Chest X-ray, AP view. Patient: 15 years old, sex M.
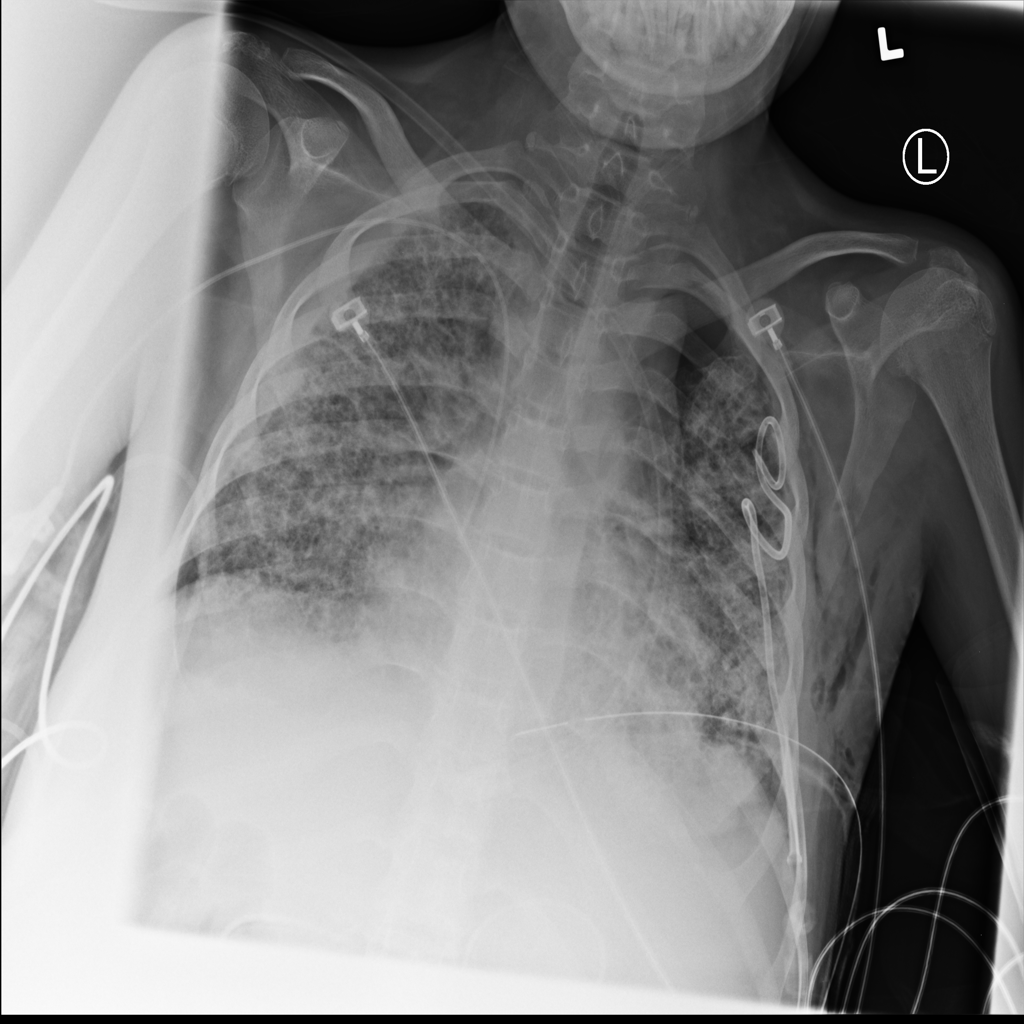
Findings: Emphysema, Pneumothorax